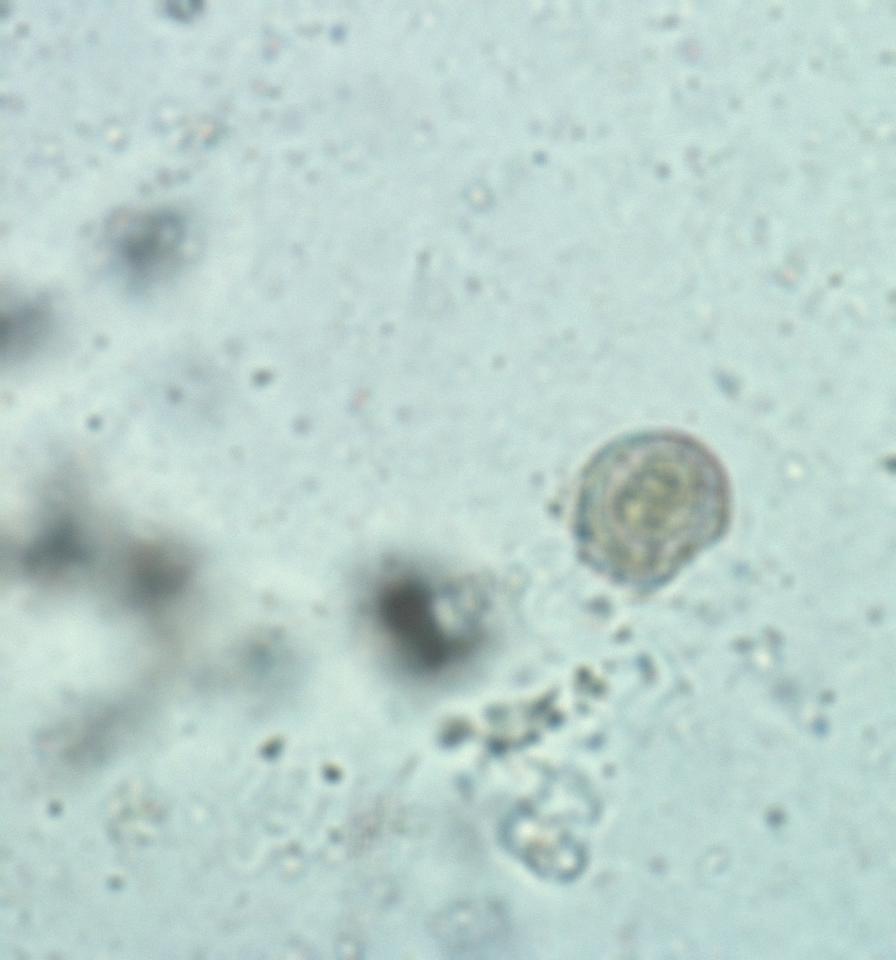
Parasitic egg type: Hymenolepis nana